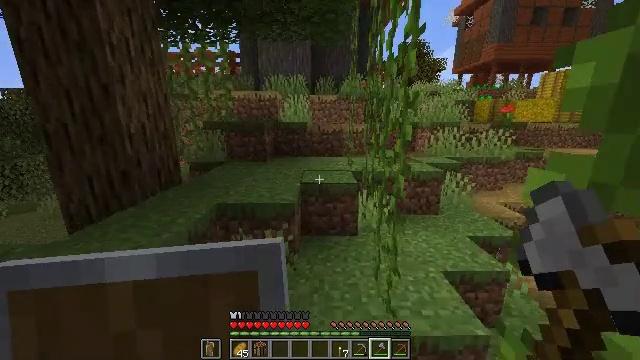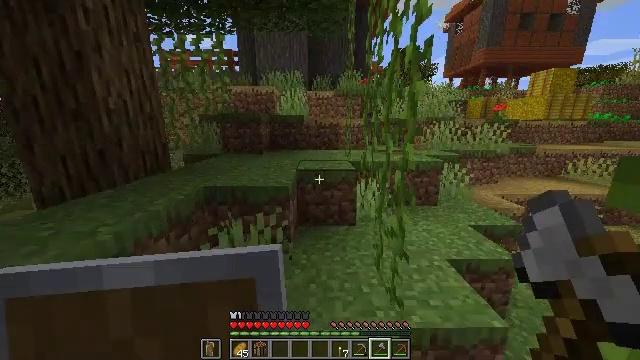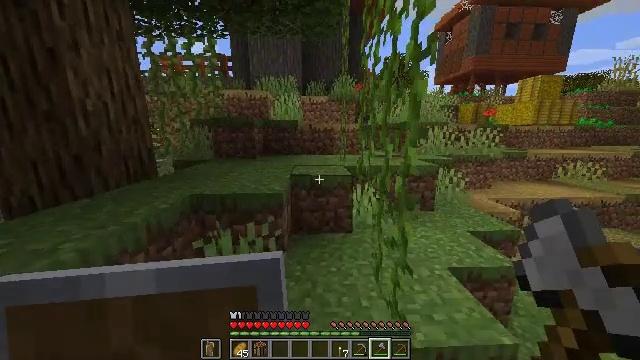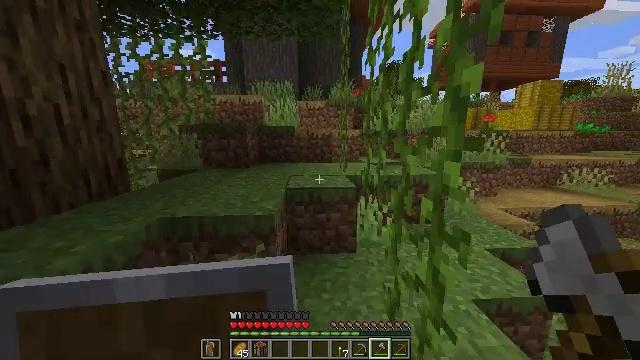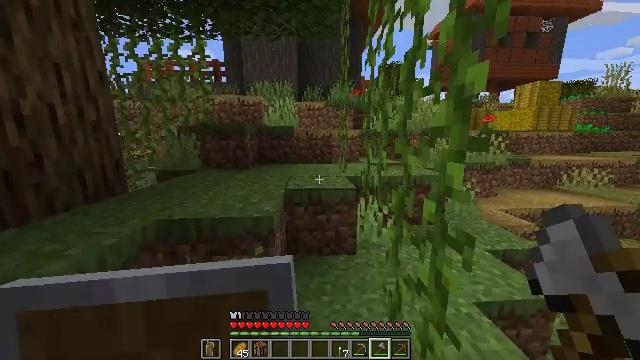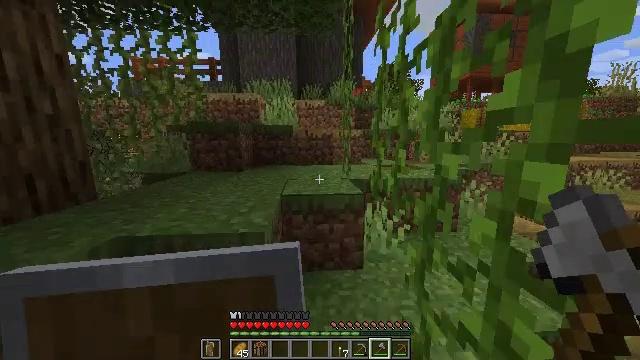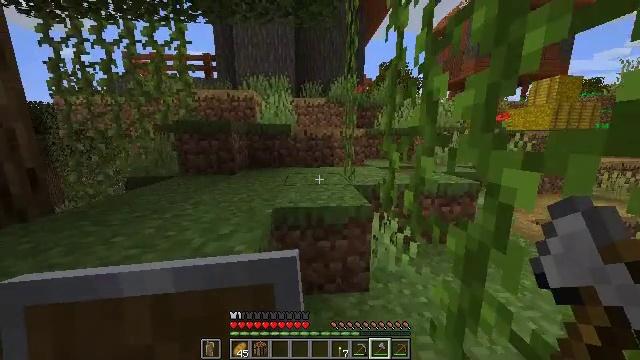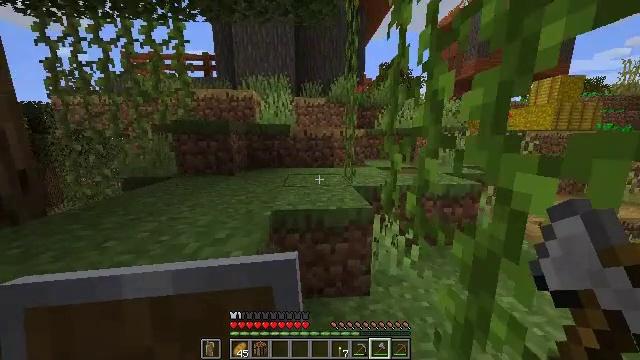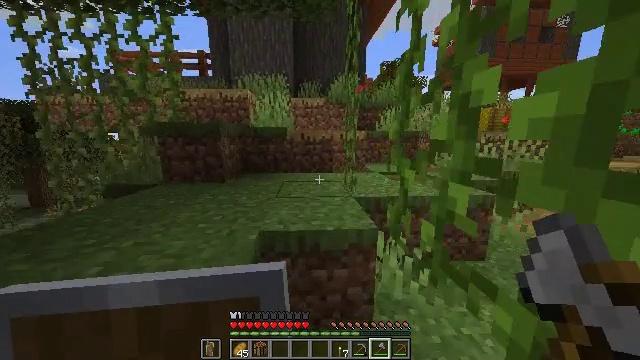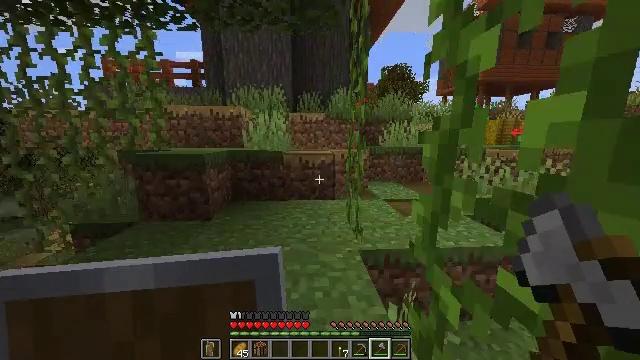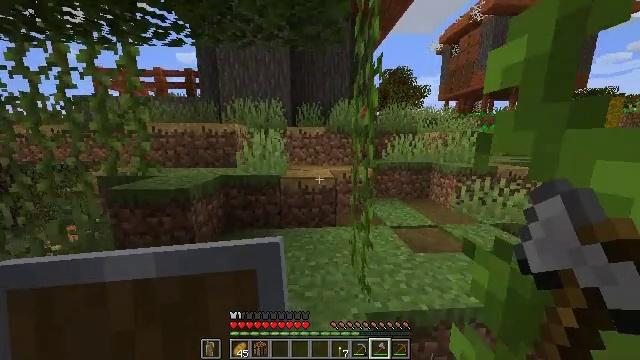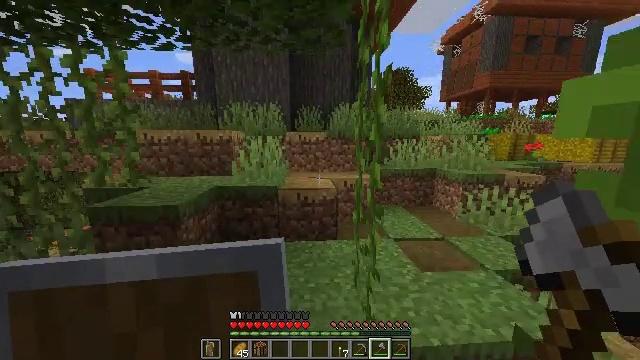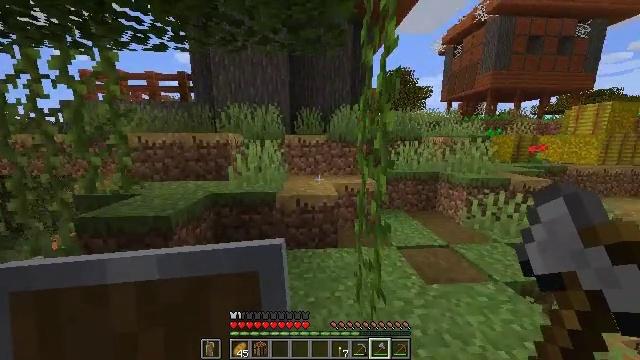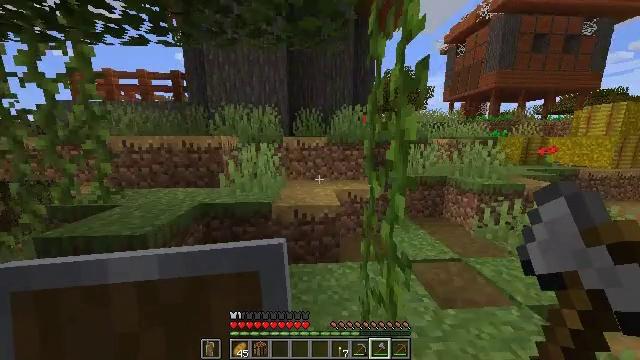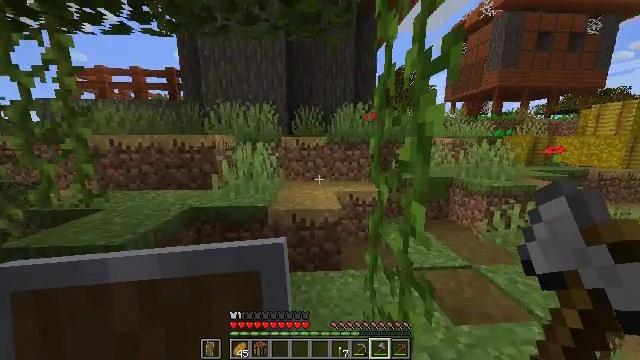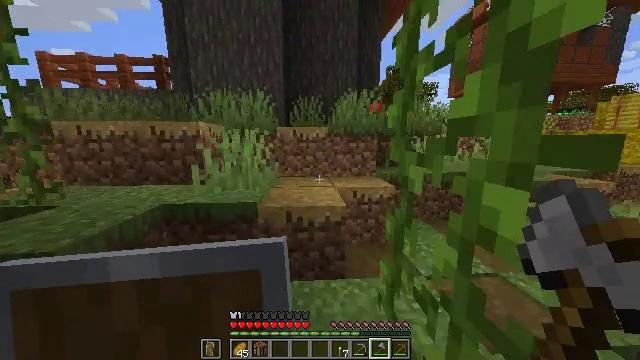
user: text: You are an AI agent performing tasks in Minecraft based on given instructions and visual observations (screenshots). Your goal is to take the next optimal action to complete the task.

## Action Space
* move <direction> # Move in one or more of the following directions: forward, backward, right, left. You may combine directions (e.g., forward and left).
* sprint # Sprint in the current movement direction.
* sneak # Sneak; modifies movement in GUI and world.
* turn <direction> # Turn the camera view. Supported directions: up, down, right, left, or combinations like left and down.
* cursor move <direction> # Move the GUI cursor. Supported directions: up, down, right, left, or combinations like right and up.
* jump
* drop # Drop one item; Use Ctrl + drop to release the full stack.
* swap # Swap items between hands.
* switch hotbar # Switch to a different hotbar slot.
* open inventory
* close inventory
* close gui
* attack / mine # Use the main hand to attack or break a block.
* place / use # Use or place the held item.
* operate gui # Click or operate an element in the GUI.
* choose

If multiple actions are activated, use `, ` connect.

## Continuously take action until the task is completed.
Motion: motion action
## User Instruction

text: Reclaim bookshelf materials.
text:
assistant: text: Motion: move forward, sprint
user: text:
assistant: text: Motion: move forward, sprint, turn right and up
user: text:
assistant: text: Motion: move forward, sprint, turn up
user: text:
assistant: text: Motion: move forward, sprint
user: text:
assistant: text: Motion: move forward, sprint
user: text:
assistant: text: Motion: move forward, sprint
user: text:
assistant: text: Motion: move forward, sprint
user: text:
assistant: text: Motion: move forward, sprint, jump
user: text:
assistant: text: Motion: move forward, sprint, jump
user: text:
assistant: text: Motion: move forward, sprint, jump
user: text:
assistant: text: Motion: move forward, sprint
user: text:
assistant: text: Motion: move forward, sprint
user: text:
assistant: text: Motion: move forward, sprint
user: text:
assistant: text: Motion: move forward, sprint
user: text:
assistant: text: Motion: move forward, sprint
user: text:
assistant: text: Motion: move forward, sprint
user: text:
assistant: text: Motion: move forward and move left, sprint
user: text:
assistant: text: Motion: move forward, sprint, jump
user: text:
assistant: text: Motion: move forward, sprint, jump
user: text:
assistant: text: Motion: move forward, sprint, turn right and up, jump
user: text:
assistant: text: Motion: move forward, sprint, turn right and up
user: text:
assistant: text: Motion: move forward, sprint, turn right
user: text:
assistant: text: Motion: move forward, sprint, turn right
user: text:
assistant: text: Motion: move forward and move right, sprint, turn right
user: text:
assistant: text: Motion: move forward and move right, sprint, turn right
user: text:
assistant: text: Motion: move forward and move right, sprint, turn right
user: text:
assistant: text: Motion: move forward and move right, sprint, jump
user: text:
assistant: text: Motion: move forward and move right, sprint, jump
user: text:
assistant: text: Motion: move forward, sprint, jump
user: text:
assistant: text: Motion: move forward, sprint